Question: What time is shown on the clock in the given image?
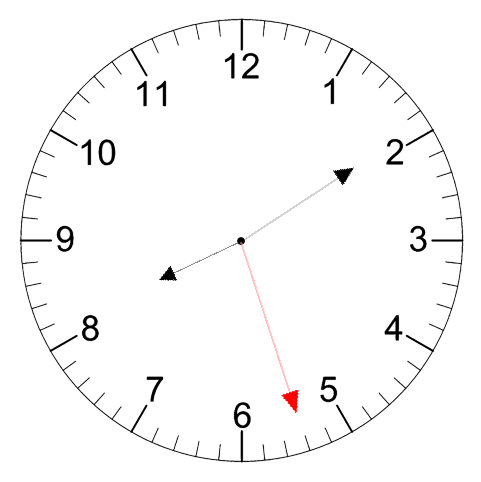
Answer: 08:09:27